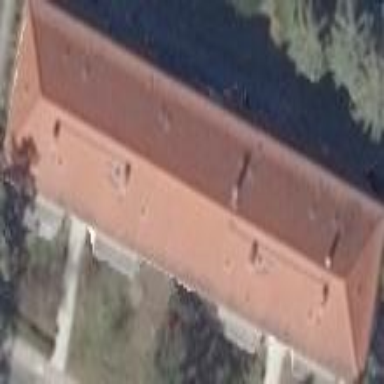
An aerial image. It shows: Historic apartment building with hipped red roof made of roof tiles.